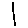
Label: line